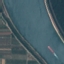
Land use / land cover class: River